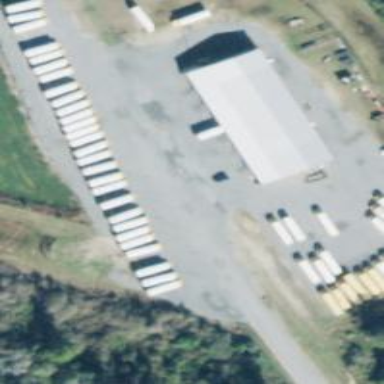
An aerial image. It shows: Industrial area housing bus depot.